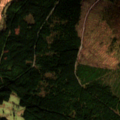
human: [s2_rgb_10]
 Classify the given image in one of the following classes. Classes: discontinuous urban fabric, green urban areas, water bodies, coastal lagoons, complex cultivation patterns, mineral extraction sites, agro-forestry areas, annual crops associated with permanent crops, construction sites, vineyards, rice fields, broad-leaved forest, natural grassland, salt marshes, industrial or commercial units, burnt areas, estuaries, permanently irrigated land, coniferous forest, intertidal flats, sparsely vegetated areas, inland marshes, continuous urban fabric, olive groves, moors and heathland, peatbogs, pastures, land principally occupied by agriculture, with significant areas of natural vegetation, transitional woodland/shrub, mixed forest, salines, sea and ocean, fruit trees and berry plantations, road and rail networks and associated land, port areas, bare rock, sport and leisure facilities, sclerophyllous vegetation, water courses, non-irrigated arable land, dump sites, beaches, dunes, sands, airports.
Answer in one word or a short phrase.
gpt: coniferous forest, moors and heathland, transitional woodland/shrub